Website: crate-barrel
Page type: gifting
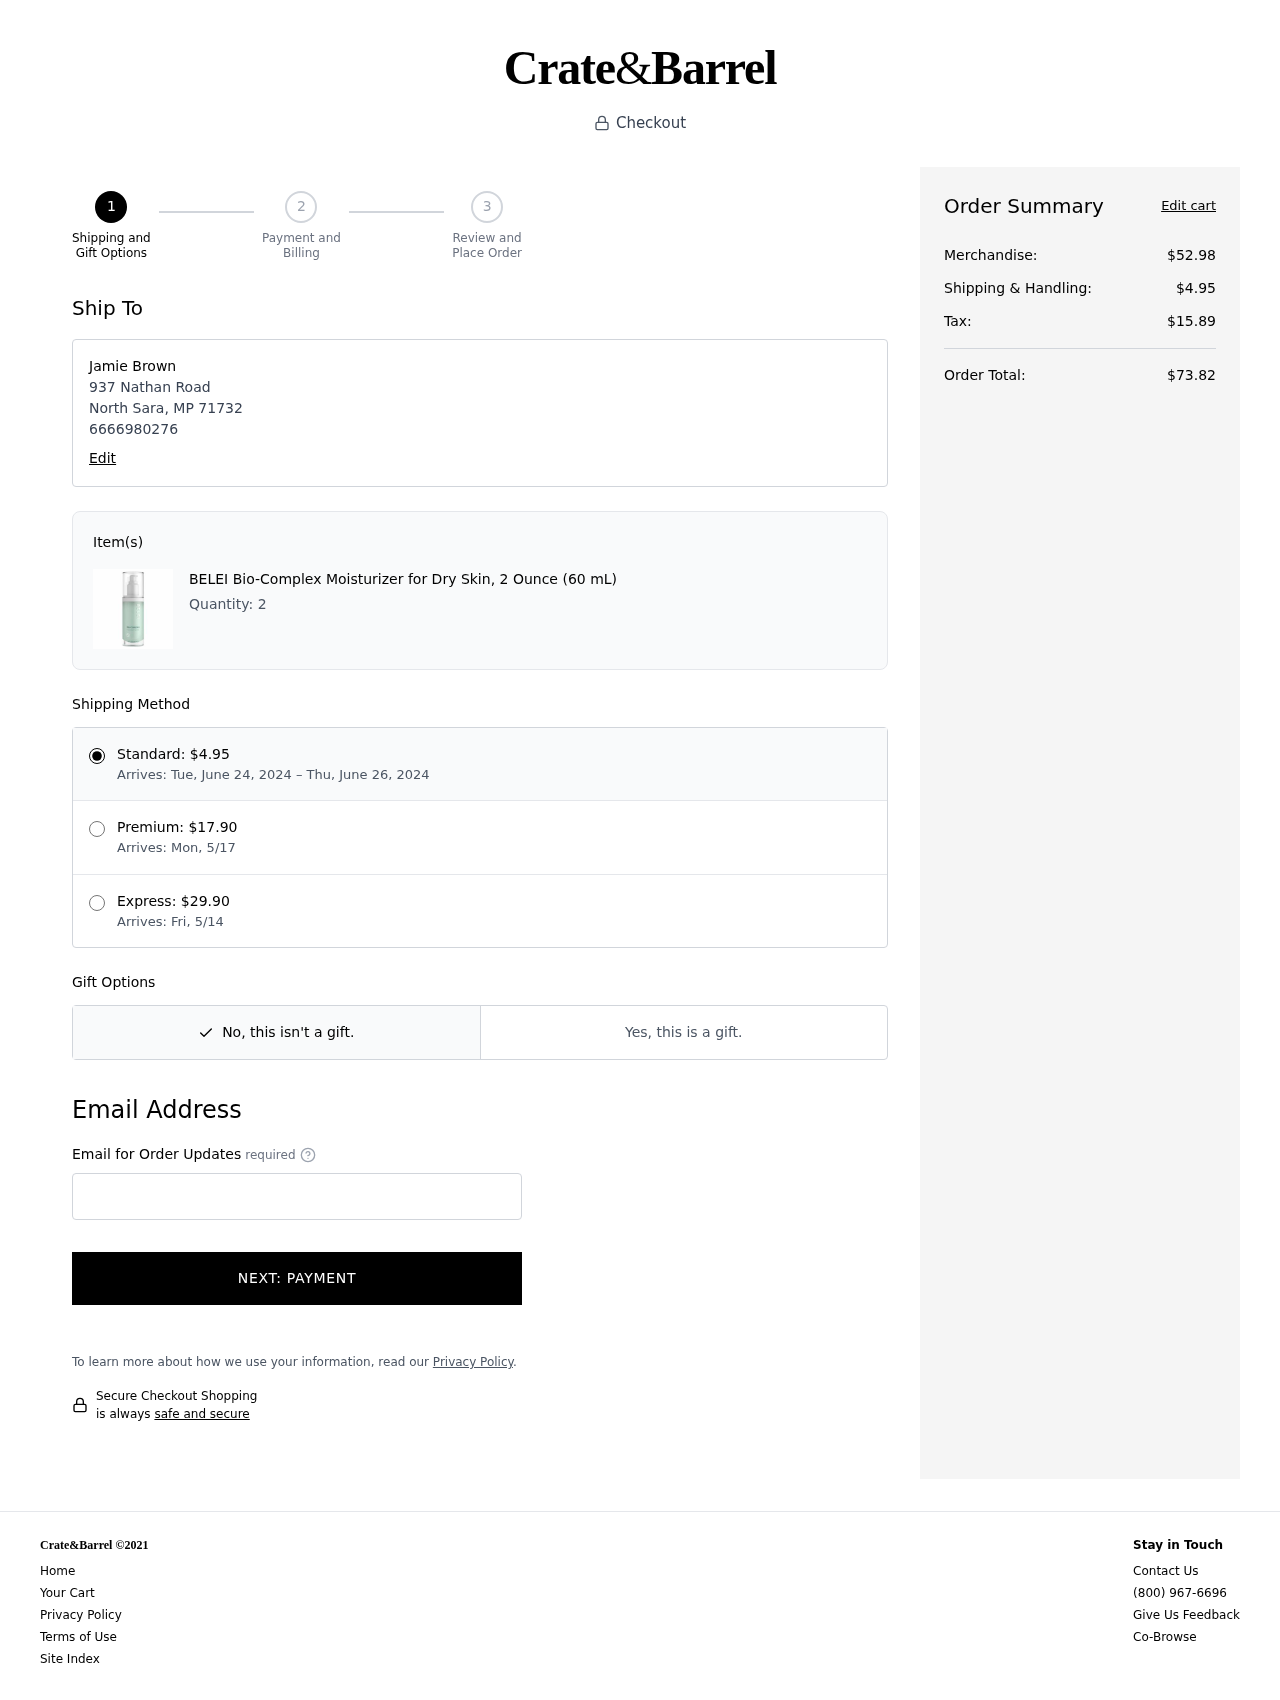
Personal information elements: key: PII_CITY
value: North Sara
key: PII_FULLNAME
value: Jamie Brown
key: PII_PHONE
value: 6666980276
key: PII_POSTCODE
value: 71732
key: PII_STATE_ABBR
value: MP
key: PII_STREET
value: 937 Nathan Road
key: PII_EMAIL
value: jbrown@hotmail.com
Product elements: key: PRODUCT1_NAME
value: BELEI Bio-Complex Moisturizer for Dry Skin, 2 Ounce (60 mL)
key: PRODUCT1_QUANTITY
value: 2
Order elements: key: ORDER_SHIPPING_DATE
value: June 24, 2024
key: ORDER_DELIVERY_DATE
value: June 26, 2024
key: ORDER_SUBTOTAL
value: $52.98
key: ORDER_SHIPPING_COST
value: $4.95
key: ORDER_TAX
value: $15.89
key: ORDER_TOTAL
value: $73.82